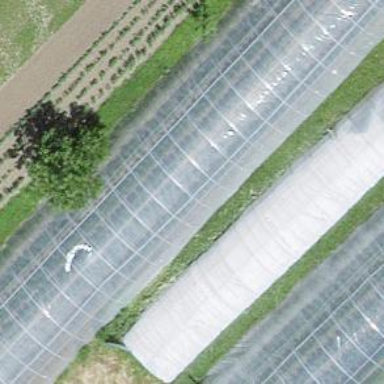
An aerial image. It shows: Greenhouse.